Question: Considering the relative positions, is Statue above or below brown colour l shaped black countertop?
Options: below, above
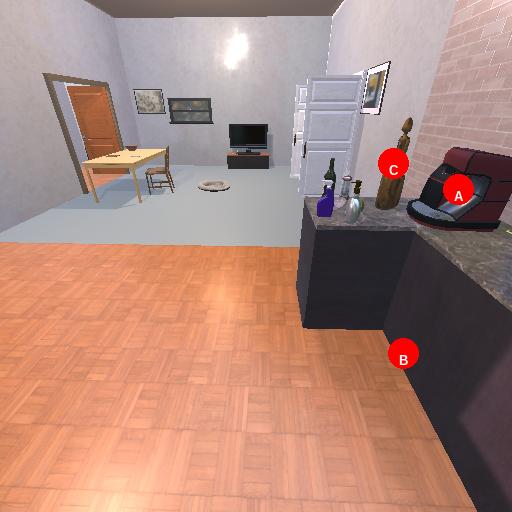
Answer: below